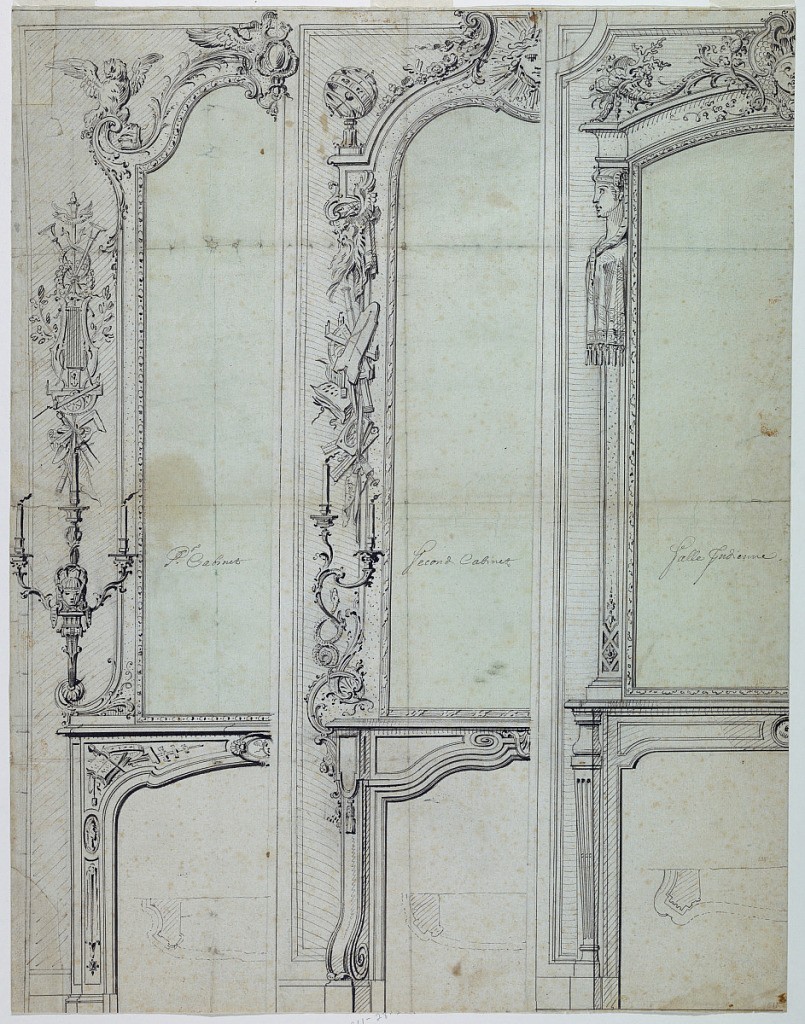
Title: Designs for a Mantelpieces
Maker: Gilles-Marie Oppenord, French, 1672–1742
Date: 1720
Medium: Pen and black ink, pale green wash, over black chalk
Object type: Drawing
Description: Three left halves of a mantelpiece. At left, "pr. Cabinet" includes a pair of snakes before a winged escutcheon top center, an eagle, top left. A candle in the wall panel. Center, "Second Cabinet" includes a sunface top center. Candle bracket with two candles supported by two snakes and scientific symbols adorn the wall panel. At right, "Salle Jud'enne" includes a pilaster with a bust of a woman with a diadem and a shawl.